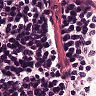
Metastatic tissue present: no